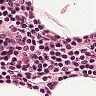
Metastatic tissue present: no